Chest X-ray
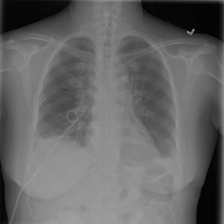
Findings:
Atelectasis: negative
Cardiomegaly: negative
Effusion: positive
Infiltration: negative
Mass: negative
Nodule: negative
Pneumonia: negative
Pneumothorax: negative
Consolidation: negative
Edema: negative
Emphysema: negative
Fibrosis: negative
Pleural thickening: negative
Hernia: negative